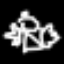
Label: angel